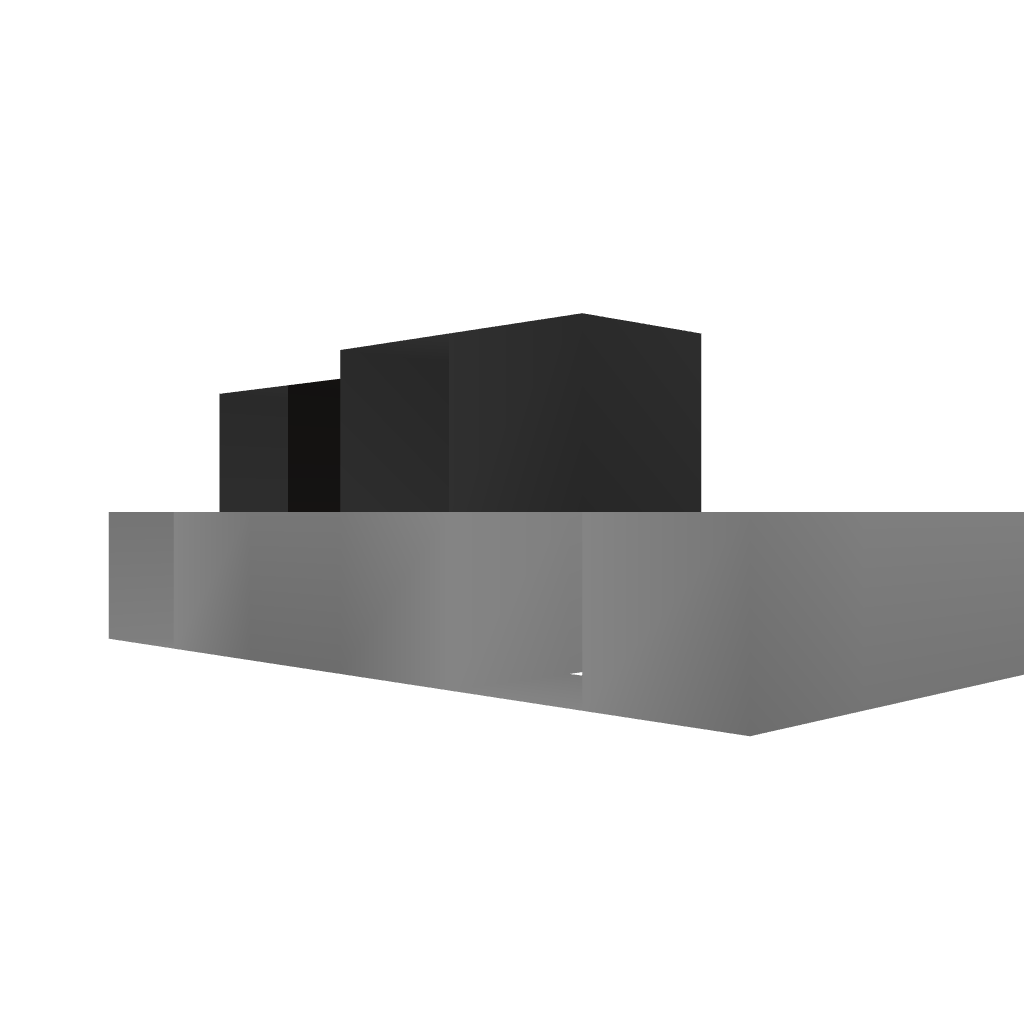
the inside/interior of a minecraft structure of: Snow Mansion